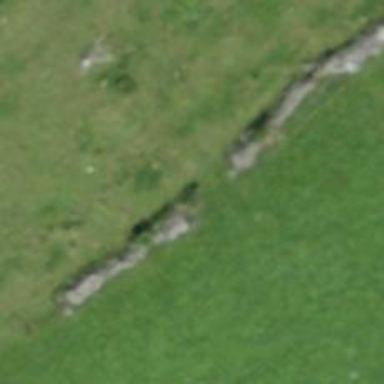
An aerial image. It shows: Dry stone wall barrier.